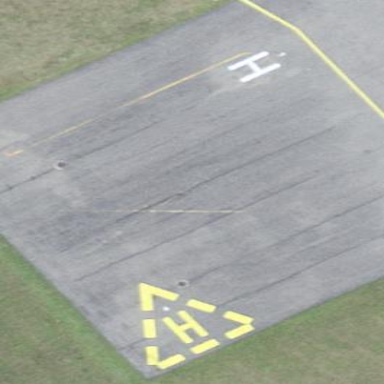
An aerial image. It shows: Image of helipad at airport.